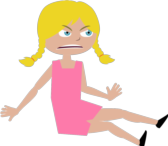
mad sitting girl